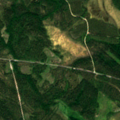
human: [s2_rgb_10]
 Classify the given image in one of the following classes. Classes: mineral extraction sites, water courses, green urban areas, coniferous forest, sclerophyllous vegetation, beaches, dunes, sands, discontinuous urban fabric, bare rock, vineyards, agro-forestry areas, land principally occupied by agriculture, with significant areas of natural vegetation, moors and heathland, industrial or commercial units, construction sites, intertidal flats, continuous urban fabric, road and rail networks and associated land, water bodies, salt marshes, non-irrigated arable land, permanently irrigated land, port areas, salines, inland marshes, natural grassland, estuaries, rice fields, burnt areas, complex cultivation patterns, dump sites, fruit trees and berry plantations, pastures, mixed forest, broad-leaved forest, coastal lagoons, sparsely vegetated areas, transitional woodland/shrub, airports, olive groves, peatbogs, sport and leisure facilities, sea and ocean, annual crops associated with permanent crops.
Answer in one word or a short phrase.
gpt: coniferous forest, transitional woodland/shrub, water bodies